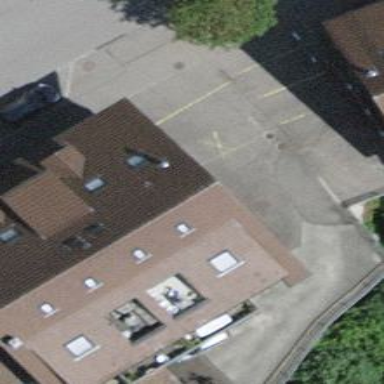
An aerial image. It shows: Post box is visible.